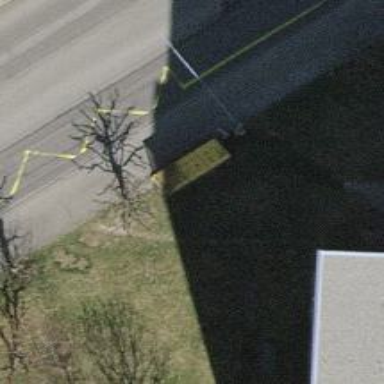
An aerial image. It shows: Bus stop with sheltered platform for public transport.